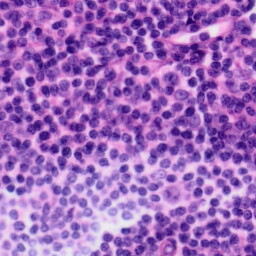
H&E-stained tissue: Tonsil